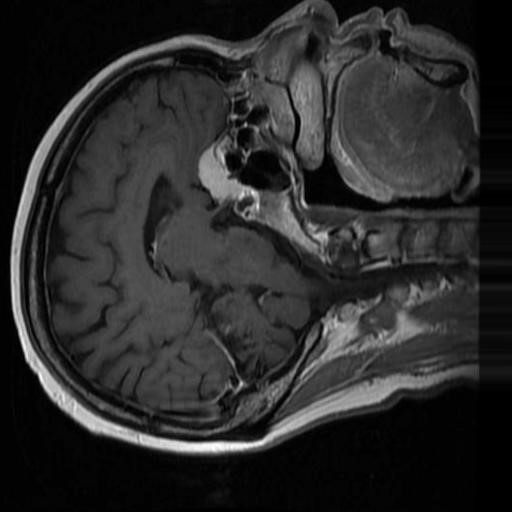
Label: brain_menin